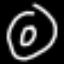
Label: donut